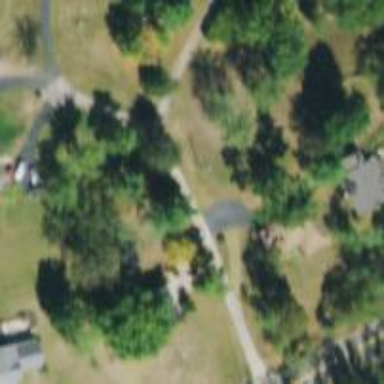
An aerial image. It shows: Shared driveway marked as service road.